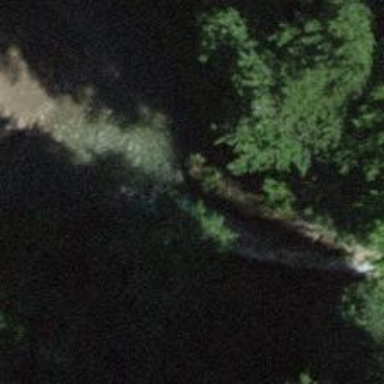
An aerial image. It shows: Beautiful waterfall.